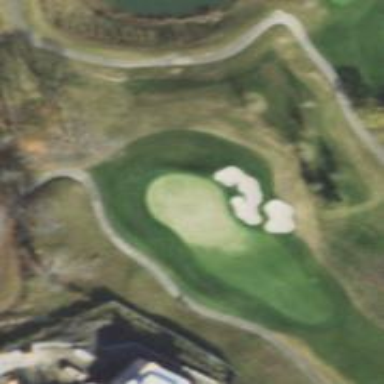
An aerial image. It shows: Golf hole.